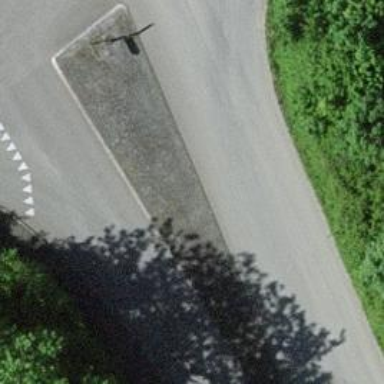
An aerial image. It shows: Traffic calming island.